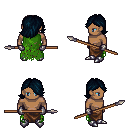
a pixel art fantasy rpg character, male body template, human, dark skin, green tattered cape, robe skirt, raven swoop hairstyle, metal gloves, metal boots, spear, four views (front, back, left, right), 2x2 character sprite sheet, small pixel art, hard edges, no anti-aliasing